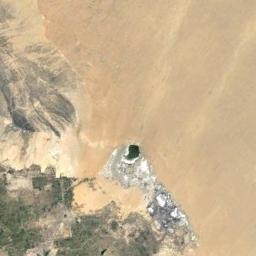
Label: desert